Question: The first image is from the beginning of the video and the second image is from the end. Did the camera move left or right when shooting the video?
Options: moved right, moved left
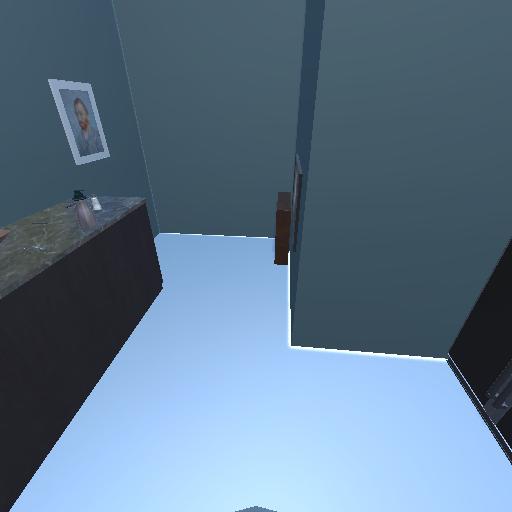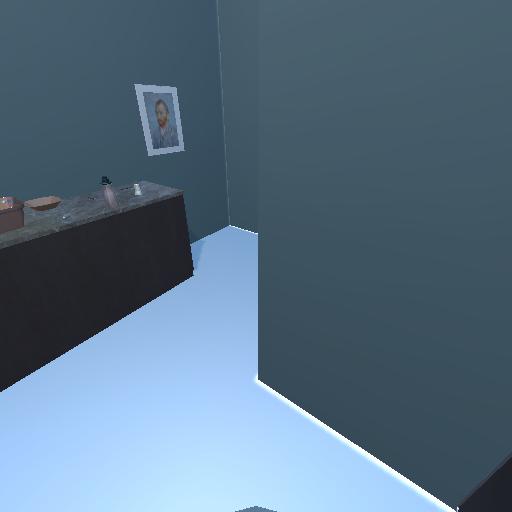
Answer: moved right